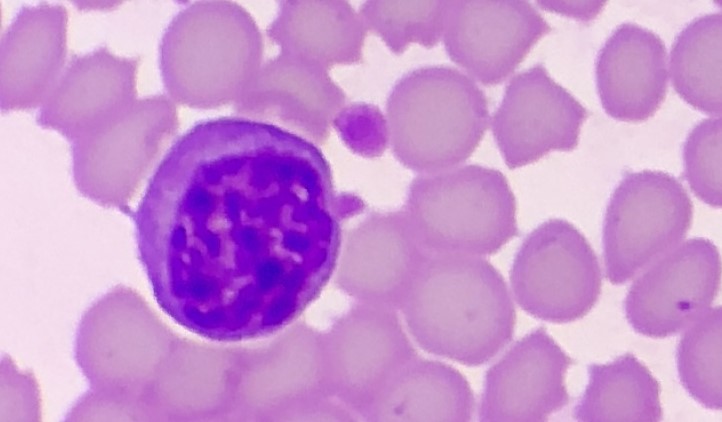
White blood cell type: Lymphocyte